Question: I am devoloping a struts 2 project in which layout page is creating an unwanted border over it. I tried to remove it by putting padding and border as 0 px. but still it is coming.
'''
<%@ taglib uri="http://tiles.apache.org/tags-tiles" prefix="tiles" %>
<!DOCTYPE HTML PUBLIC "-//W3C//DTD HTML 4.01 Transitional//EN" "http://www.w3.org/TR/html4/loose.dtd">
<html>
<head>
<meta http-equiv="Content-Type" content="text/html; charset=UTF-8">
<title><tiles:insertAttribute name="title" ignore="true" /></title>
<%-- Internal style elements --%>
<style type="text/css">
.basestyle { /*style which is given for the main DIV which includes entire base layout body */
width: 100%;
height: 100%;
padding: 0px 0px 0px 0px; margin: 0px 0px 0px 0px;
}
.headstyle { /* style which is given for the DIV which includes header part */
margin:0px;
width: 100%;
height: 10%;
vertical-align: middle;
text-align: center;
background-color: #476D9E;
padding: 0px 0px 0px 0px; margin: 0px 0px 0px 0px;
}
.vericalscroll { /* style which is given for the DIV which includes vertical menu part */
overflow-y:auto; overflow-x:hidden;
height:100%;
width:153px;
background-color: #476D9E;
vertical-align:top;
margin-right:1px;
padding-right:5px;
}
.bodystyle { /* style which is given for the DIV which includes body part */
padding: 0px,0px,0px,0px;
border-bottom:0px;
border-left:0px;
border-right:0px;
border-top:1px #DBDFEC;
font-family: Calibri;
font-weight: lighter;
height:565px;
overflow-y: auto;
overflow-x: auto;
width:100%;
/*text-align: center;*/
}
.footstyle { /* style which is given for the DIV which includes footer part */
width: 100%;
background-color: #476D9E;
height: 10px;
bgcolor:#eeeeee;
vertical-align: middle;
text-align: center;
padding: 0px 0px 0px 0px; margin: 0px 0px 0px 0px;
}
</style>
</head>
<body >
<div class="basestyle" >
<div class="headstyle" >
<tiles:insertAttribute name="header" /> <%-- including header --%>
</div>
<table border="0" width=100% height=87% style="margin: 0px; padding: 0px;">
<tr>
<td width=153 align="left" valign="top">
<div class="vericalscroll" >
<tiles:insertAttribute name="menu" /> <%-- including menu --%>
</div> </td>
<td valign="top" align="left" width=88% >
<div class="bodystyle" align="center" >
<tiles:insertAttribute name="body" /> <%-- including body --%>
</div> </td>
</tr>
</table>
<div class="footstyle" >
<tiles:insertAttribute name="footer" /> <%-- including footer --%>
</div>
</div>
</body>
</html>
'''
Red color background is given for identifying body part

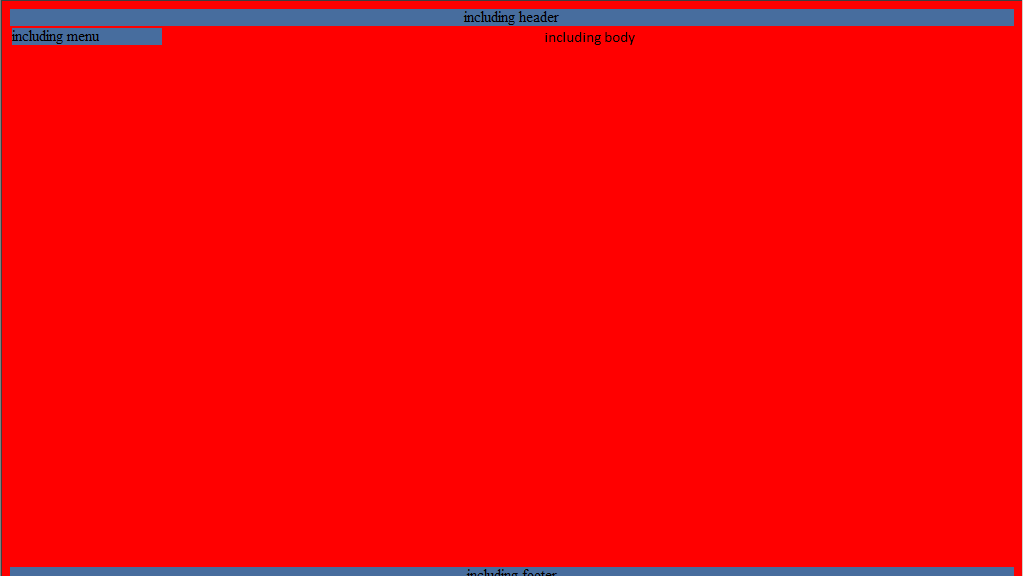
Answer: remove "border-top:1px #DBDFEC" from ".bodystyle" and even instead of all border in your .bodystyle just write border:none;
although i could not see the border in your attached image.